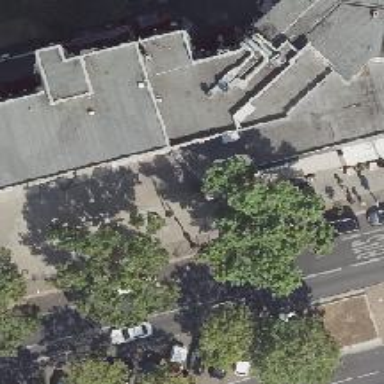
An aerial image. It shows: Restaurant.